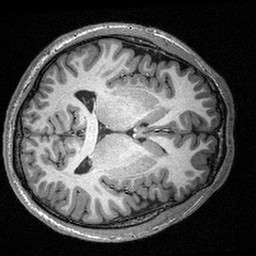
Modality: T1w
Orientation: axial
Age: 20
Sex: male
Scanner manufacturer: siemens
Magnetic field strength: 3 T
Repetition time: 2.53 s
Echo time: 0.00309 s